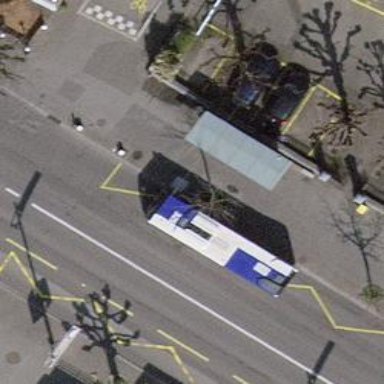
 serving as platform for public transportation."